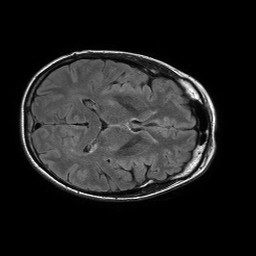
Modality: FLAIR
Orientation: axial
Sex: female
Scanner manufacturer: philips
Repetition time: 11 s
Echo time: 0.125 s